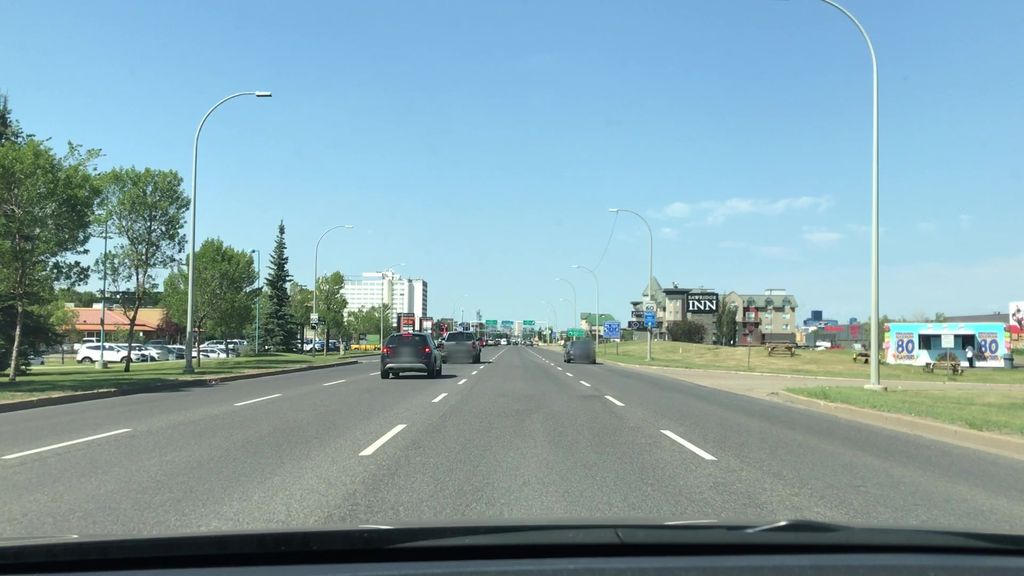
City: edmonton